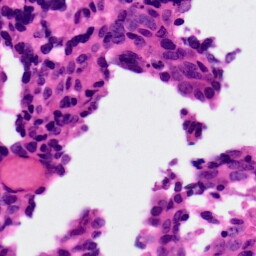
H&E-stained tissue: Ovarian